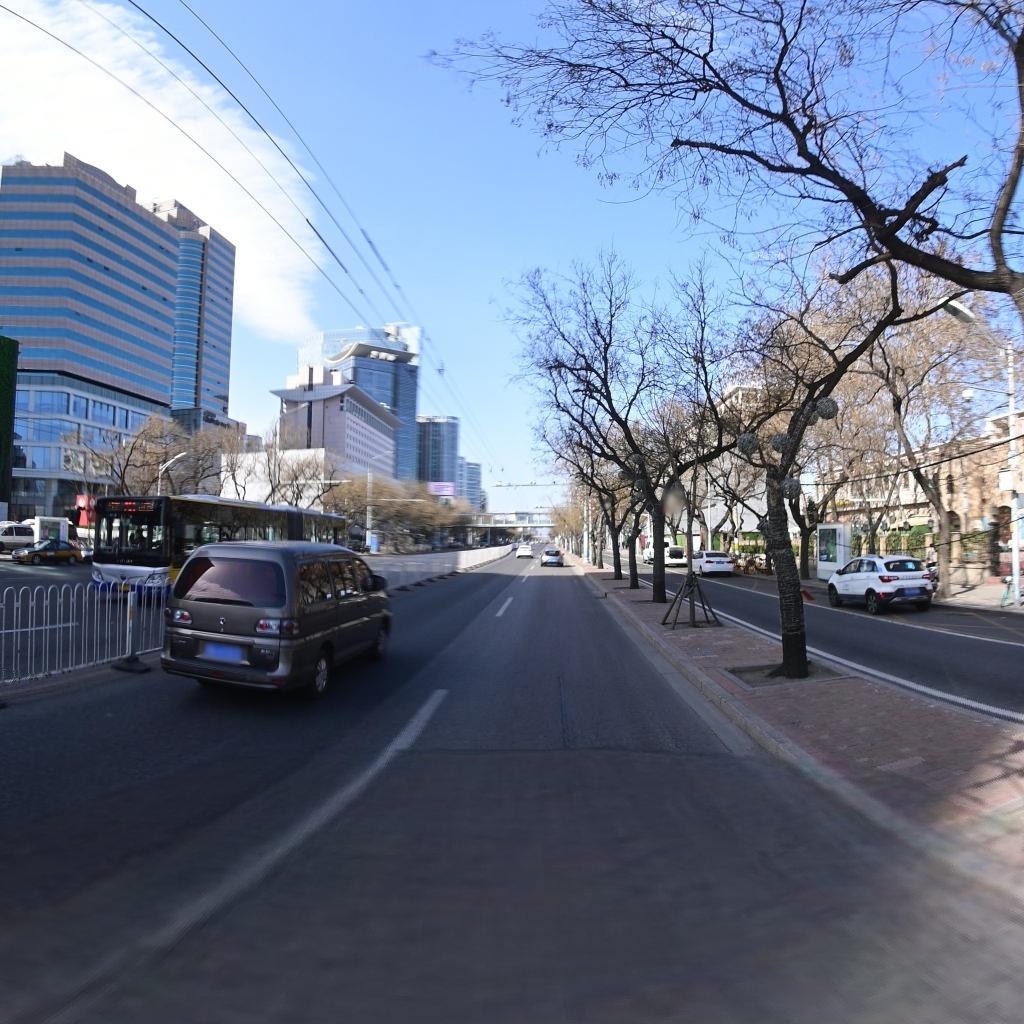
Region: Chaoyang
Road damage annotations: longitudinal crack